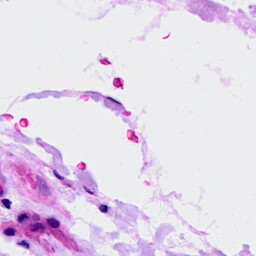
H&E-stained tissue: Ovarian